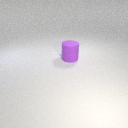
large purple rubber cylinder